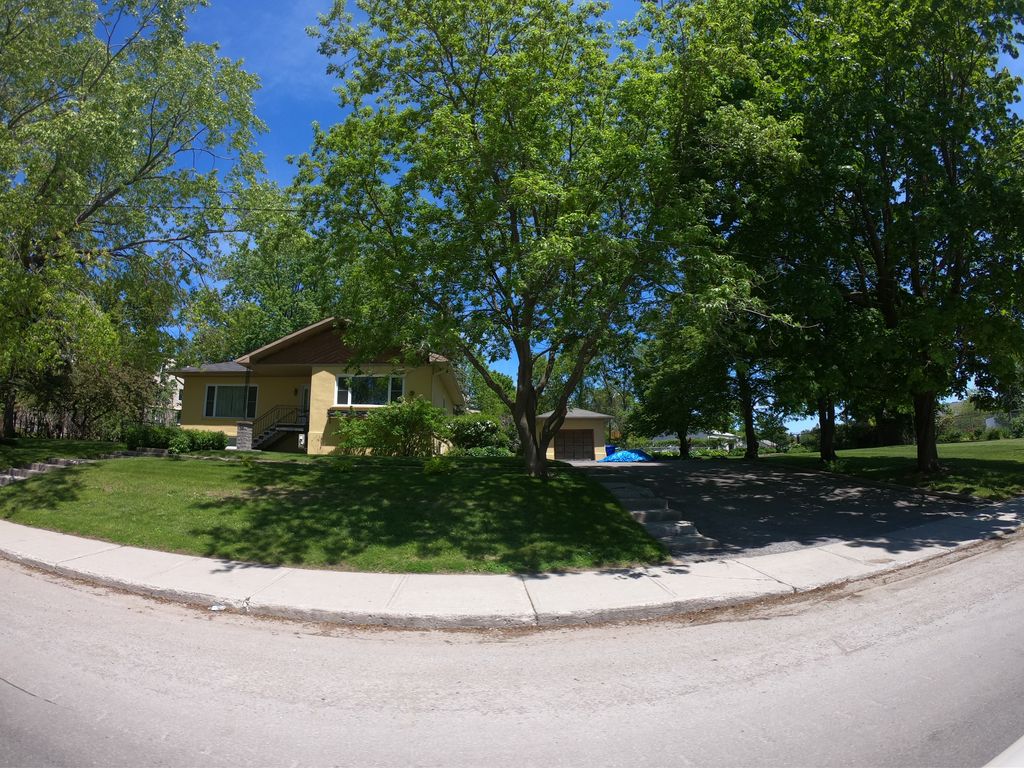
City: ottawa-gatineau